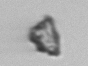
Label: detritus_transparent